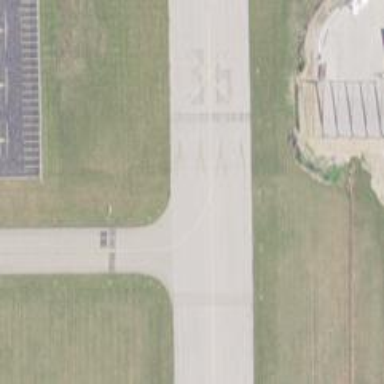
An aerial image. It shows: Image of taxiway at airport.